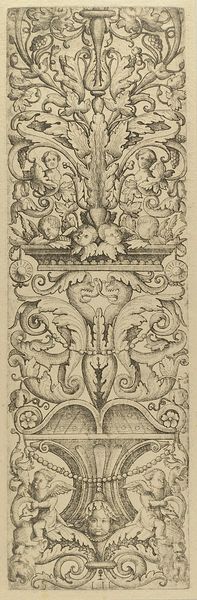
Titel: Aufsteigende Kandelabergroteske
Künstler: Lambert Hopfer
Standort: Hamburg
Institution: Museum für Kunst und Gewerbe Hamburg
Schlagwörter: flügel, gesichter, renaissance, engel, papier, grafik, graphik, wein, jugendstil, ornamente, fotografie, photographie, druckgraphik, druckgrafik, radierung, stich, gestalten, weintrauben, fabelwesen, putten, ungeheuer, kandelaber, amoretten, monster, groteske, akanthus, fabeltier, fabeltiere, gerippt, zwitterwesen, monstrum, reproduktionen, acanthus, druckerzeugnisse, pflanzenornamente, ornamentstich, vorlageblätter, akanthusornament